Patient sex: M
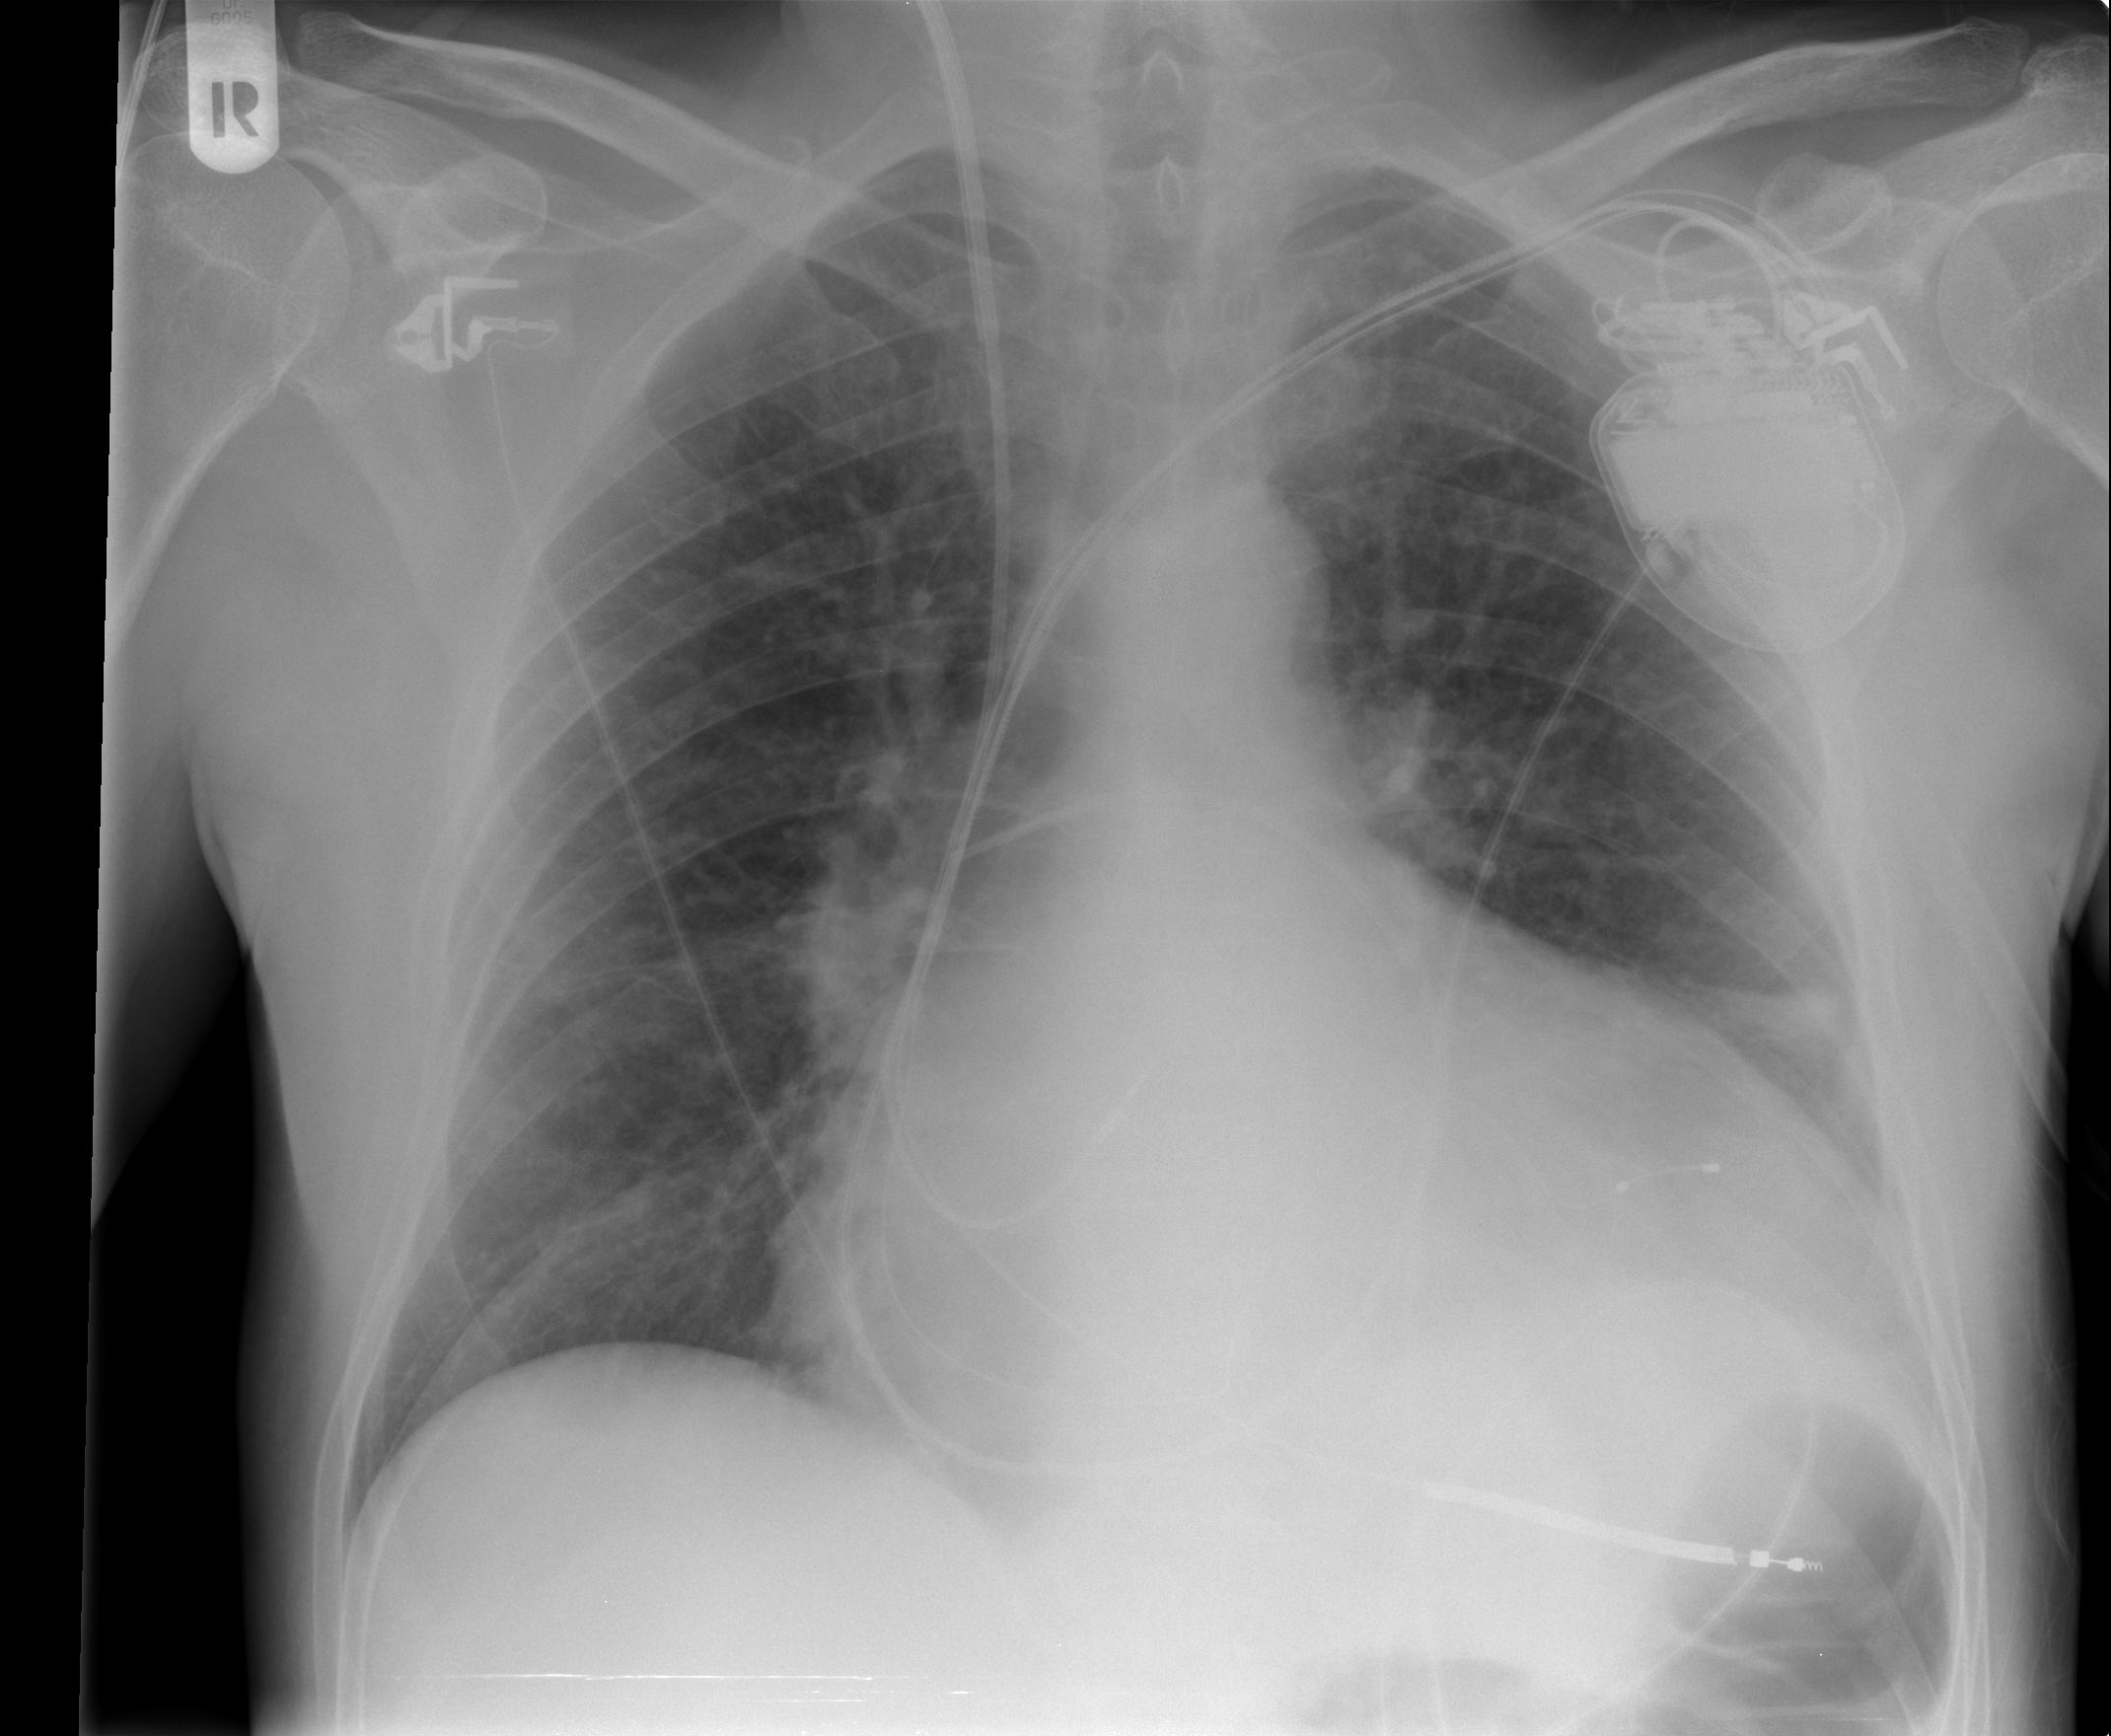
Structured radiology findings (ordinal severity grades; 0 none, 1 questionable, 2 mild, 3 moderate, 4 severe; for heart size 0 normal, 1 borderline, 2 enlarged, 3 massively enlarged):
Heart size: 3
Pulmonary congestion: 2
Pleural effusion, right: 0
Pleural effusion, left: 0
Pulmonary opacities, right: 0
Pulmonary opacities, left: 0
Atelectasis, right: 1
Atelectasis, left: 2